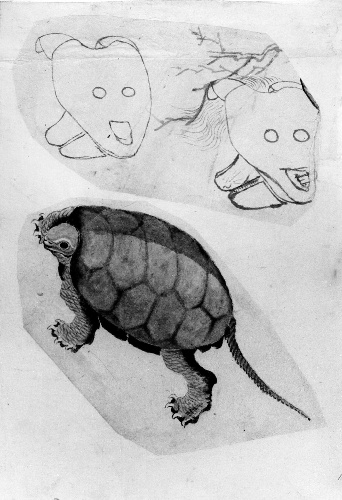
Artist: Katsushika Hokusai
Artist bio: Japanese, Tokyo (Edo) 1760–1849 Tokyo (Edo)
Date: 18th–19th century
Object type: Drawings
Classification: Paintings
Medium: Ink and color on paper
Culture: Japan
Period: Edo period (1615–1868)
Dimensions: Turtle: 5 x 9 5/16 in. (12.7 x 23.7 cm)
Other sketch. 5 3/8 x 7 7/8 in. (13.7 x 20 cm)
Department: Asian Art
Credit line: Gift of Annette Young, in memory of her brother, Innis Young, 1956
Accession year: 1956
Repository: Metropolitan Museum of Art, New York, NY
Tags: Turtles